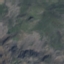
Land use / land cover: HerbaceousVegetation